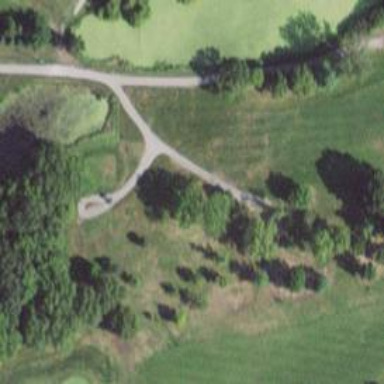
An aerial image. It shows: Service road designated as golf cart path.